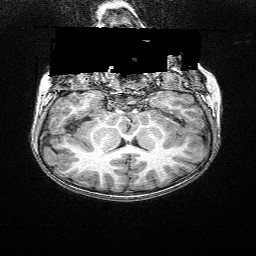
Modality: T1w
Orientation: sagittal